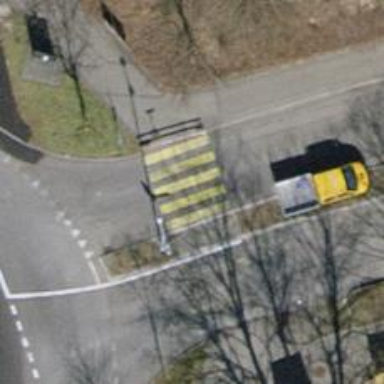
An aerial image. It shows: Asphalt footway with marked crossing that includes pedestrian island.